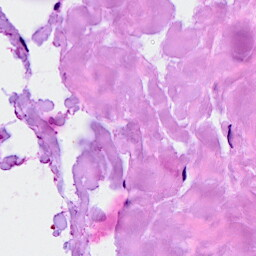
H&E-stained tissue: Breast